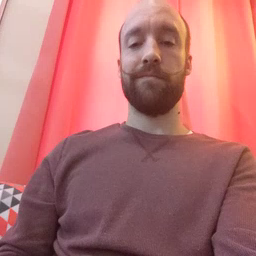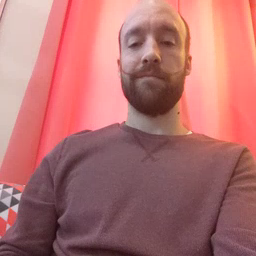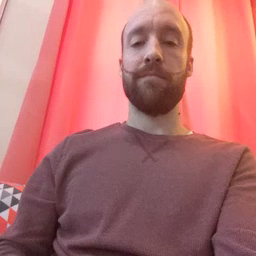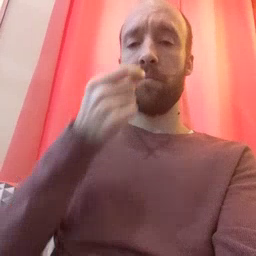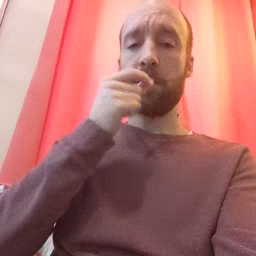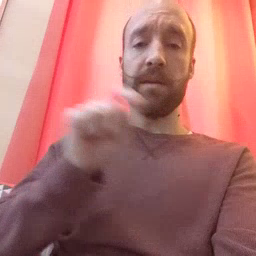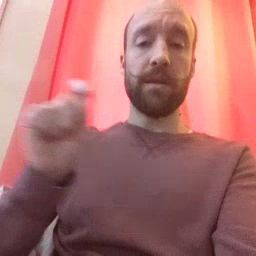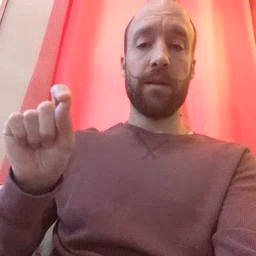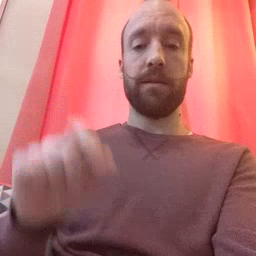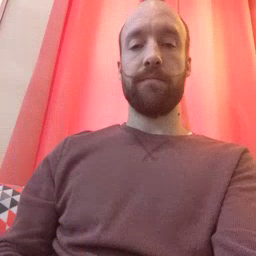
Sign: pencil